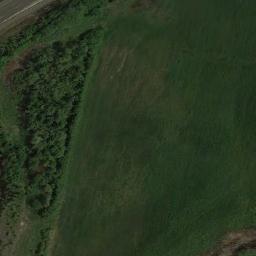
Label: meadow